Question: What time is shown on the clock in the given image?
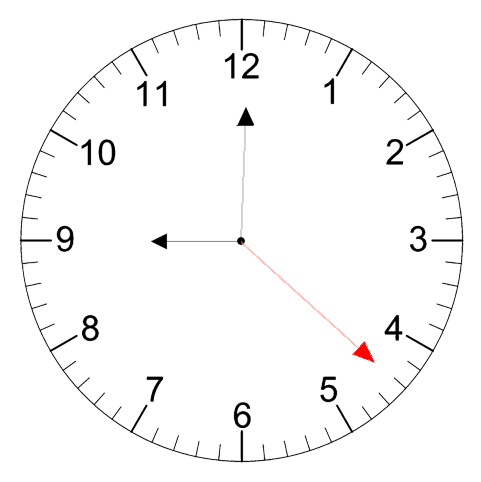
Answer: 09:00:22